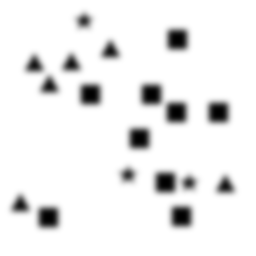
Squares: 9
Triangles: 6
Stars: 3
Total shapes: 18